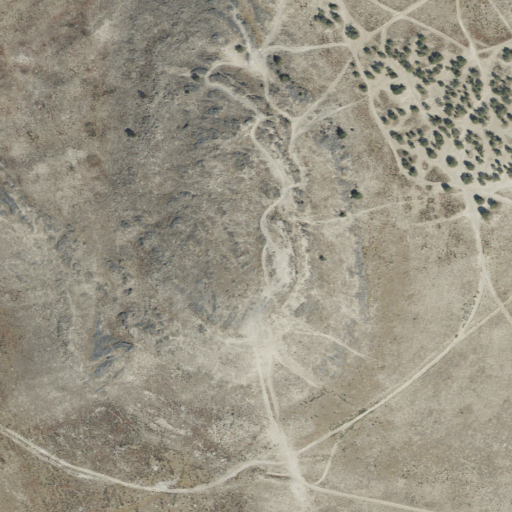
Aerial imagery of mountain in Utah named Round Knoll containing grassland and shrub